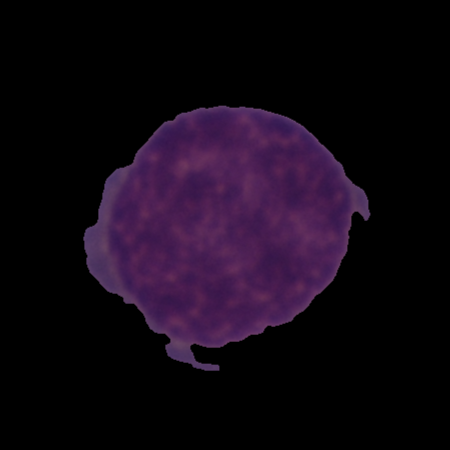
Label: healthy